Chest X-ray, PA view. Patient: 45 years old, sex F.
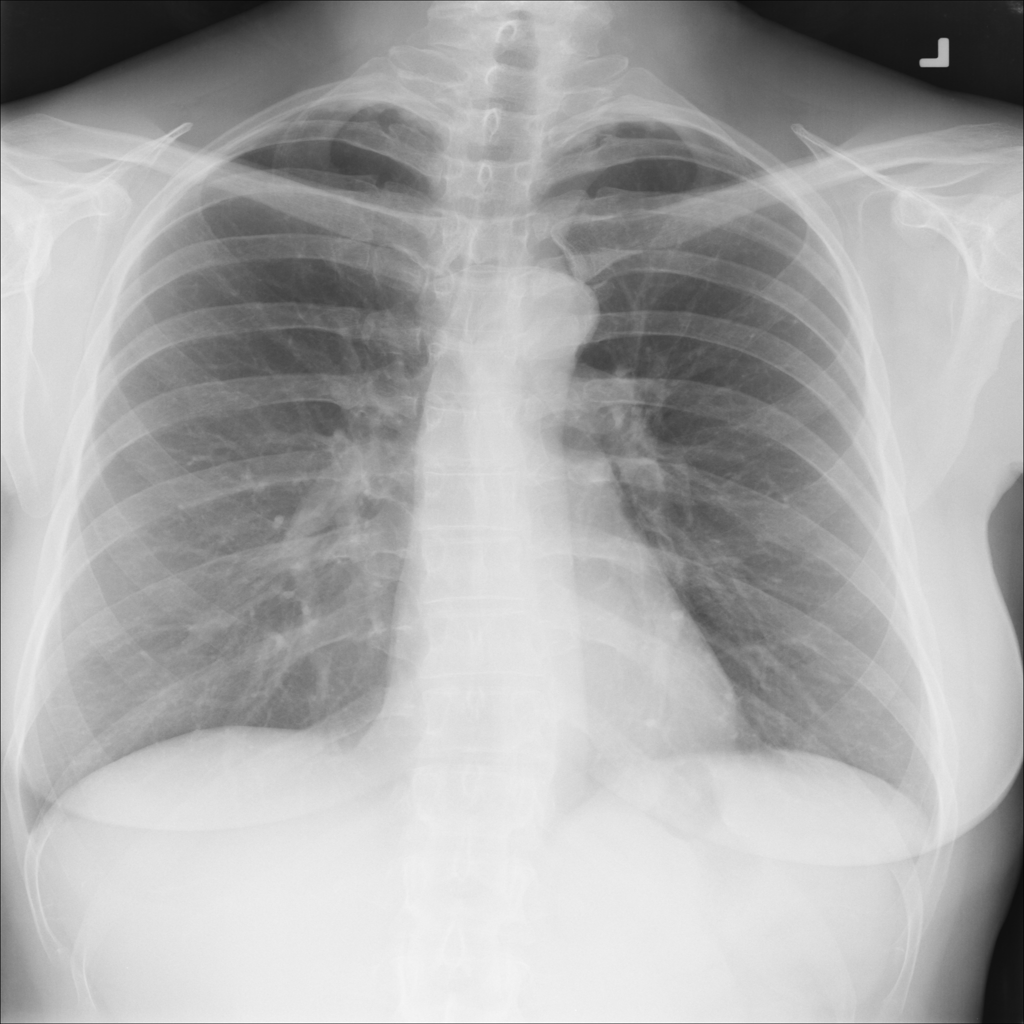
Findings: No Finding